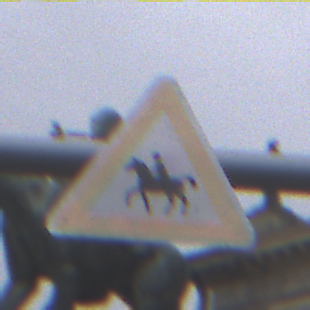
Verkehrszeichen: ReiterRechts
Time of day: Midday
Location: Outdoor (Urban)
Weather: Overcast
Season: NotSpecified
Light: Natural